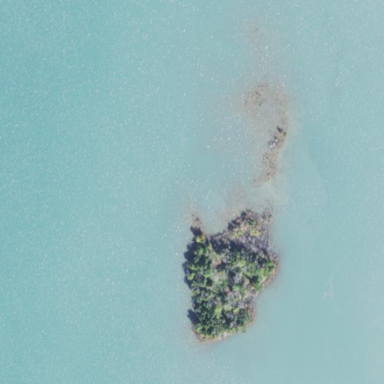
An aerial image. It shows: Islet.